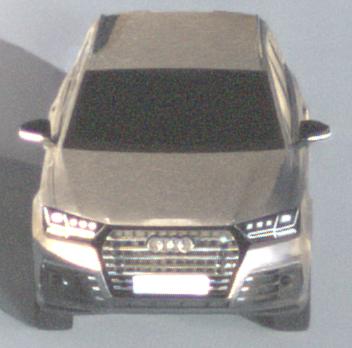
Make: Audi
Model: SQ7
Detailed model: -
Model produced from: 2016
Model produced until: 2018
Doors: 5
Color: gray
Road condition: dry road
Daytime: night
Contrast: high contrast